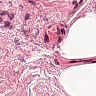
Metastatic tissue present: no